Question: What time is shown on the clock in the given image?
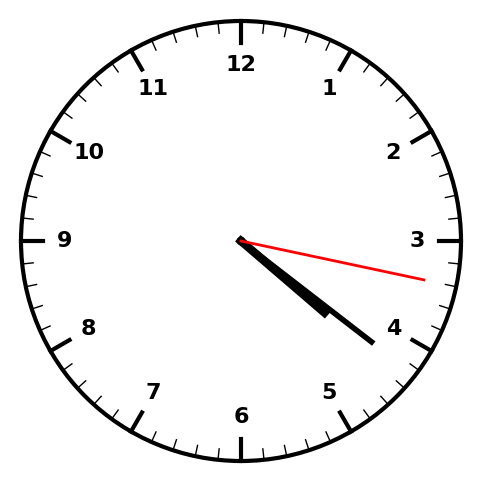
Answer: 04:21:17